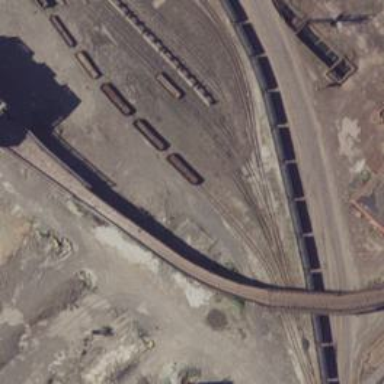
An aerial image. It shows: Rail spur service.